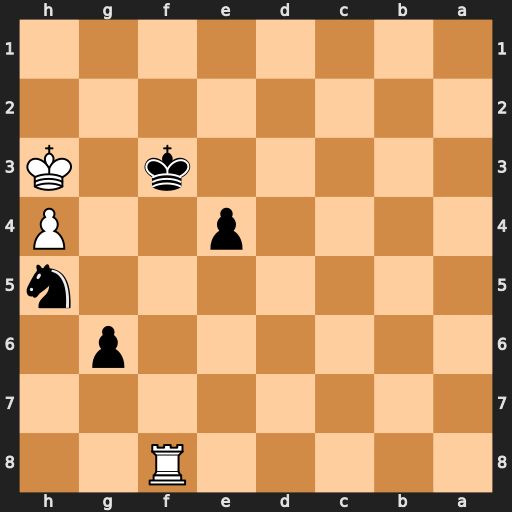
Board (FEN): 5R2/8/6p1/7n/4p2P/5k1K/8/8
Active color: b
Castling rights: -
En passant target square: -
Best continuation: Nf4+ Kh2 e3